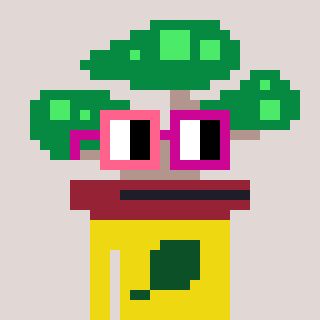
a pixel art character with square pink and red glasses, a bonsai-shaped head and a yellow-colored body on a warm background